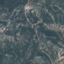
Land use / land cover class: HerbaceousVegetation